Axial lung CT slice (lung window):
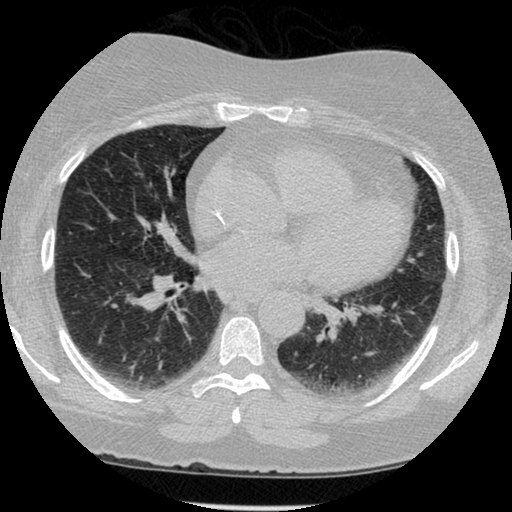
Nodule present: no